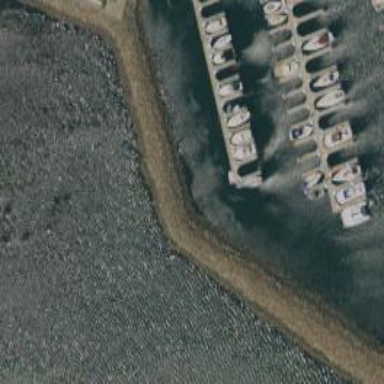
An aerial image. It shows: Dock located along the waterway.